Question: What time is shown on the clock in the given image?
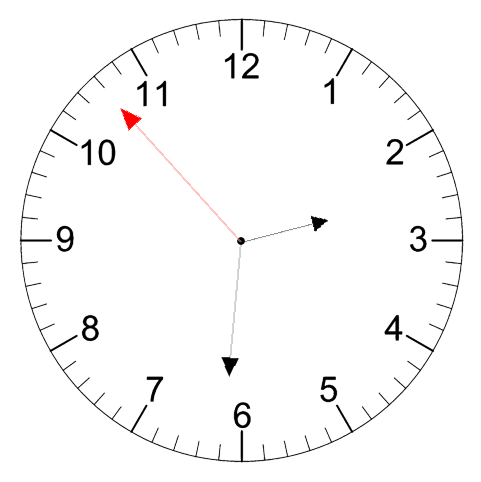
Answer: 02:30:53